Question: I am developing an app in which I am using addSubview and PresentModal to present a new view. For the first time presentModal is working fine but when I use presentModal after using addSubview, the previous screen remains on the back and PresentModal comes on half of the screen.How can I fix this issue ?
1)The red one is the view which I am presenting :
'myView=[[View alloc] initWithNibName:@"View" bundle:nil]';
'''
[self presentModalViewController:myView animated:YES];
'''
2)Black one is the screen which I had added as subView:
'''
myView1=[[View1 alloc] initWithNibName:@"View1" bundle:nil];
[self.view addSubview:myView1.view];
'''

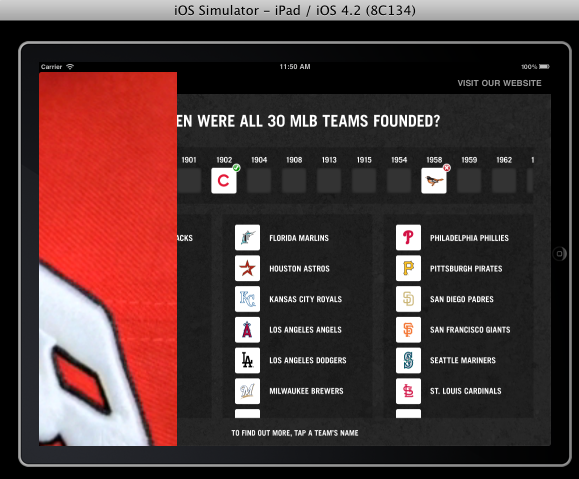
Answer: Check frame property in View XIB.
Seems it has different value than expected